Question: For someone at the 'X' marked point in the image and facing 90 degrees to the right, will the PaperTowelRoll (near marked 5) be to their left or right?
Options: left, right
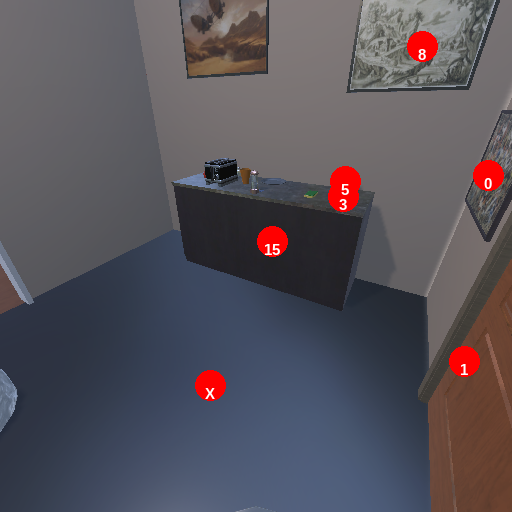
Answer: left